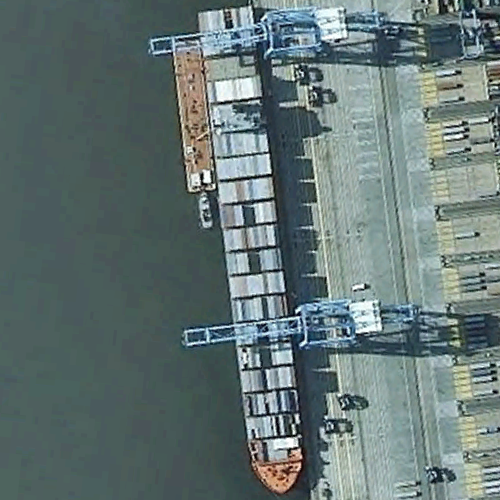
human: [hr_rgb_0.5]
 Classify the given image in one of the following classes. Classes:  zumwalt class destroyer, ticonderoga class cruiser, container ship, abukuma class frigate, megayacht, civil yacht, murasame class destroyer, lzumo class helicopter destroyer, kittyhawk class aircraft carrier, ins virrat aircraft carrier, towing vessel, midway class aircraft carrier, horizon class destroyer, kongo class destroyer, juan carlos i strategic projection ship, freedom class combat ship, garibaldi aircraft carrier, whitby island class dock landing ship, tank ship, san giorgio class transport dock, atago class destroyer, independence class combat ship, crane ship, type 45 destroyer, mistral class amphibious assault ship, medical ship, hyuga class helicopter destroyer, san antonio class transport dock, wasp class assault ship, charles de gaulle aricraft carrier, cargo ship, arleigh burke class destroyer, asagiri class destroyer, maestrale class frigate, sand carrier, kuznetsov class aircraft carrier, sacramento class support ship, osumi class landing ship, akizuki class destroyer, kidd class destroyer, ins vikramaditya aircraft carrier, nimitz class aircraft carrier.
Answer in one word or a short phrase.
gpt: Container ship